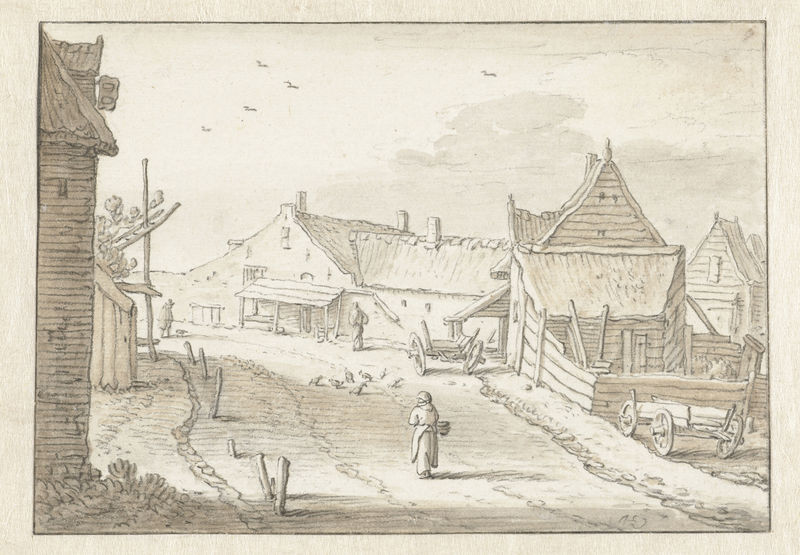
Titel: Dorpsstraat te Backers Dorp
Künstler: Herman Saftleven
Standort: Amsterdam
Institution: Rijksmuseum
Schlagwörter: women, woman, wood, clouds, sky, house, houses, lane, street, village, snow, grass, peaceful, path, road, drawing, bird, monochrome, sketch, walking, birds, scene, fence, town, person, cart, buildings, watercolor, art, pencil, draw, carriage, farm, wagon, barn, wheels, chicken, posts, post, 19th, seagulls, sketh, pencil sketch, seagull, carrige, wooden cottages